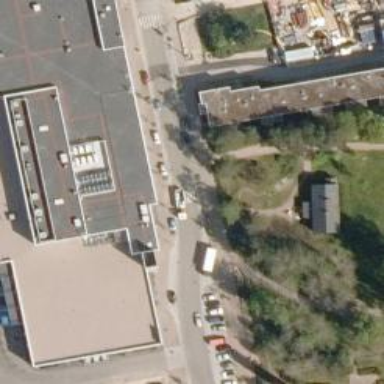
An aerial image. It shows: Footway.